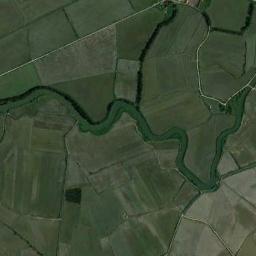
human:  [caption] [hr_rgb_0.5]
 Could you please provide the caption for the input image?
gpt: A winding turquoise long river with nine curves and eighteen bends, With green and tan mixed fields on both sides .

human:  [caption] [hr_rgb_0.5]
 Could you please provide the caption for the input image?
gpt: There are many trees around the river .

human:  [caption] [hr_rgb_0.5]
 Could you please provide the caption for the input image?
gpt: The river goes through green farmland .

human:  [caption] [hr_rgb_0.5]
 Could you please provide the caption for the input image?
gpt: The green river with a winding bank goes through the farmland .

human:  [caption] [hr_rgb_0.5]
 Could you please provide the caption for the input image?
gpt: There are many green farmlands around the river .